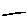
Label: line